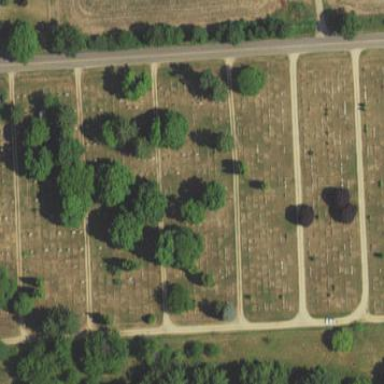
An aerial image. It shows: Cemetery.